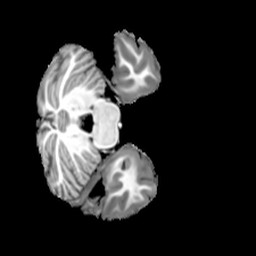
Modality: T1w
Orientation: axial
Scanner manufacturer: siemens
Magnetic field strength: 7 T